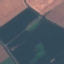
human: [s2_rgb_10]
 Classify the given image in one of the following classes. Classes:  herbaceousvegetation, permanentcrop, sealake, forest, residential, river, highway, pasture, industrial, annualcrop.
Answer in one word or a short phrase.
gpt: AnnualCrop